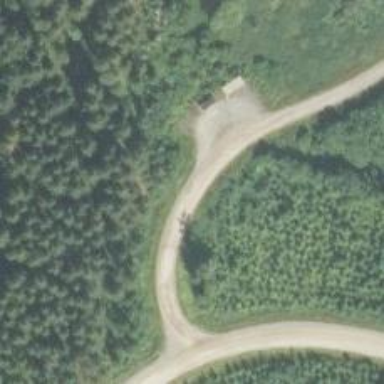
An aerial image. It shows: Unclassified road.